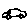
Label: car